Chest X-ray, PA view. Patient: 72 years old, sex M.
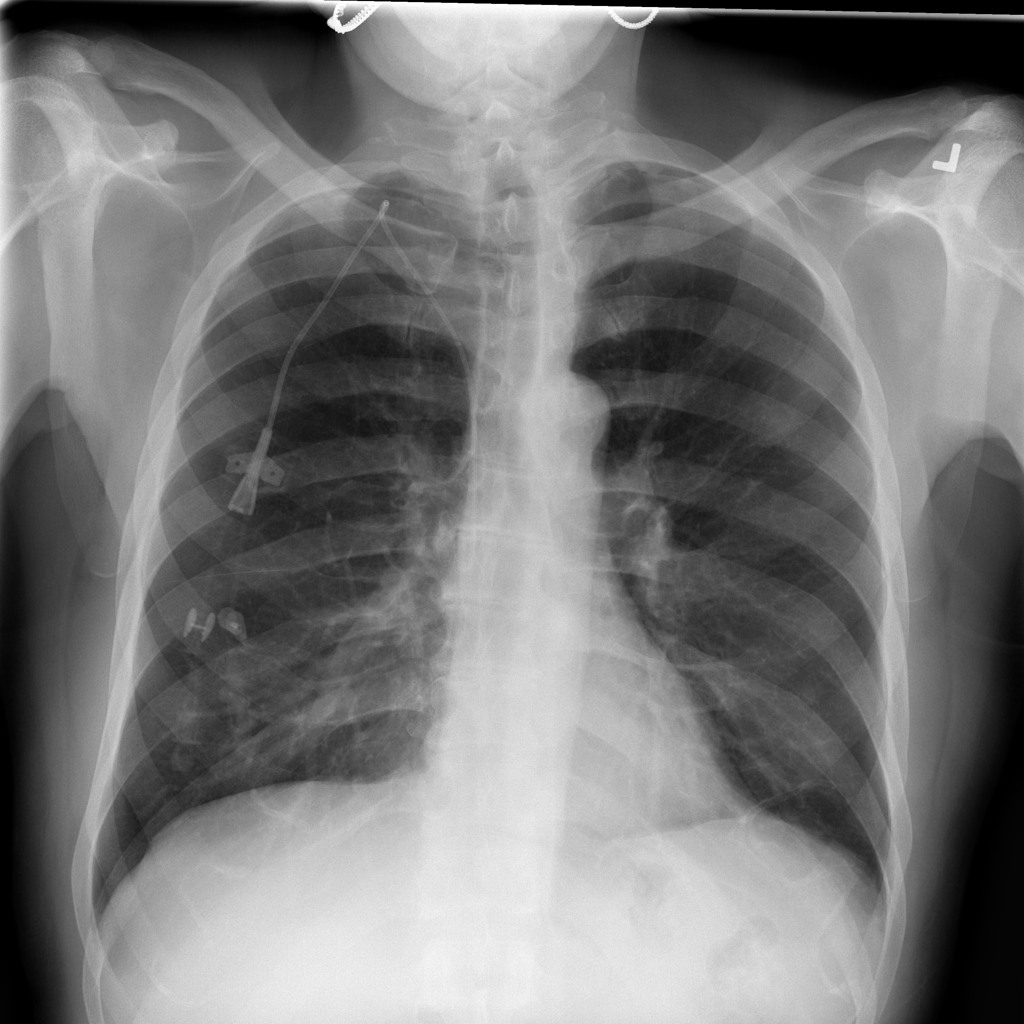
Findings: Infiltration